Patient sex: F
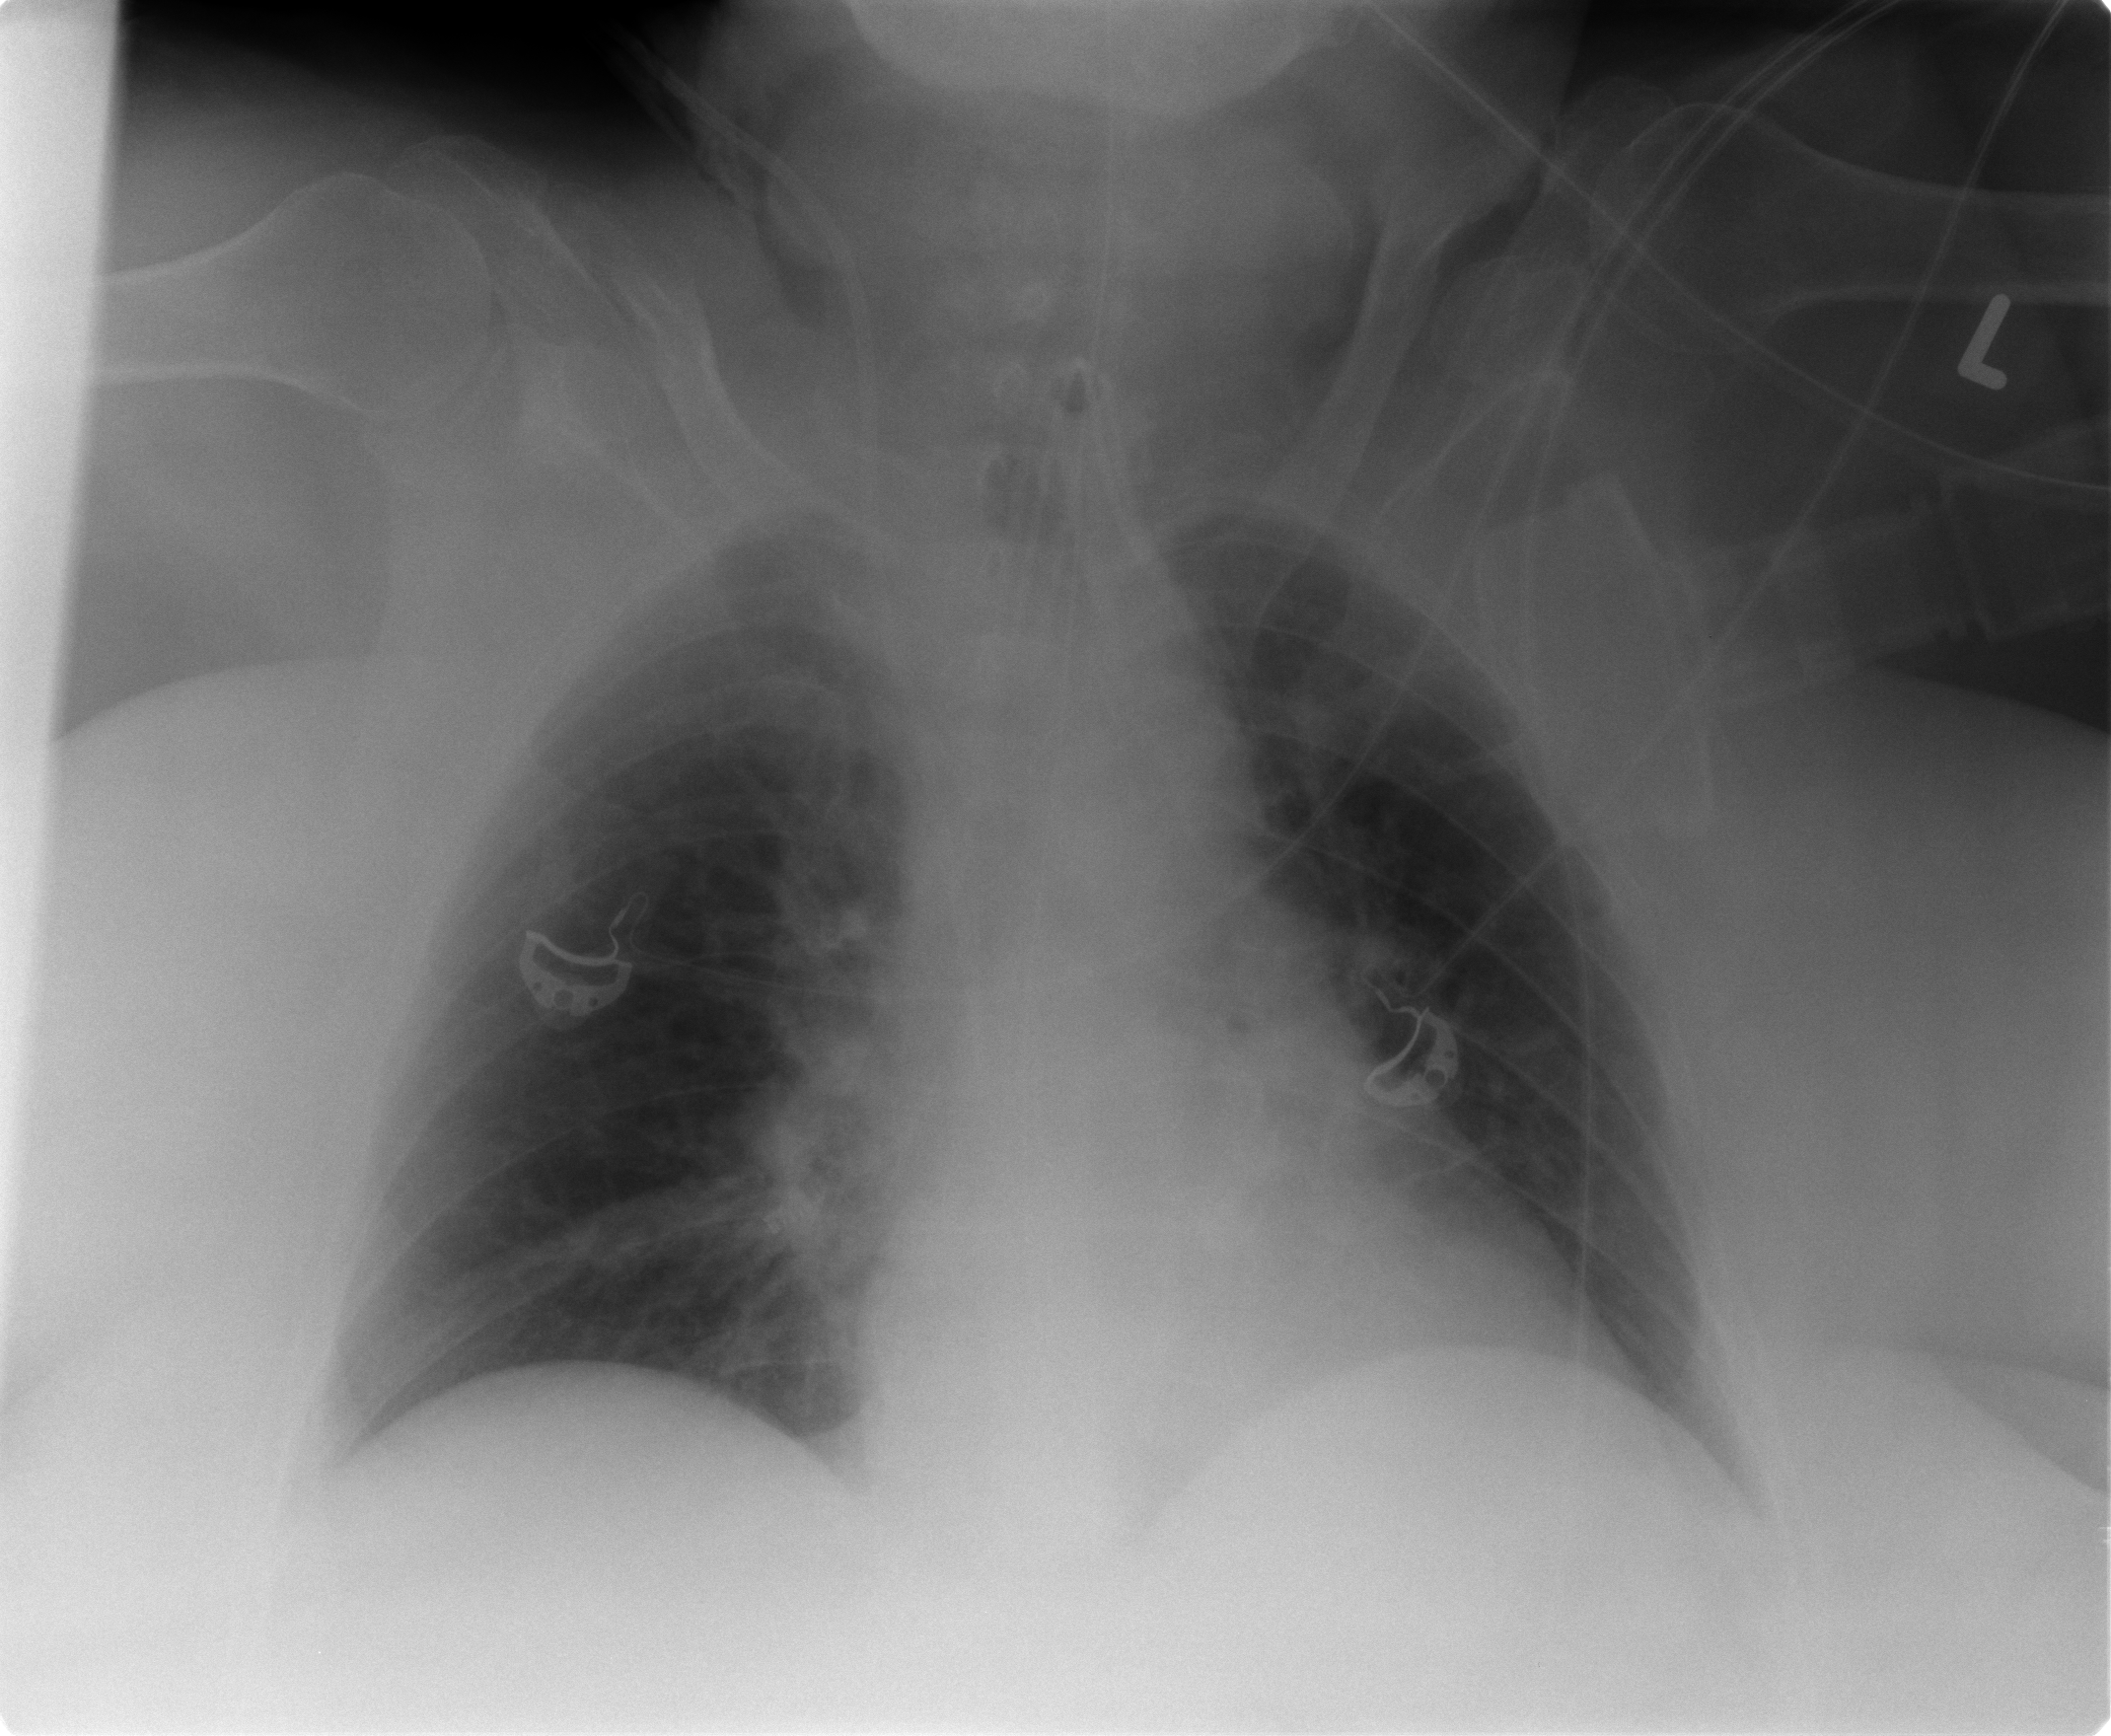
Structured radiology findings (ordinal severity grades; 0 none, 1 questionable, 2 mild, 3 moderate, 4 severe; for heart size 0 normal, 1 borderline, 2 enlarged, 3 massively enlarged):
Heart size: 2
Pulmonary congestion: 1
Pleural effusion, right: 2
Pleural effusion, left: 1
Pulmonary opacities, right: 0
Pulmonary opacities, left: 0
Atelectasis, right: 2
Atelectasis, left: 1